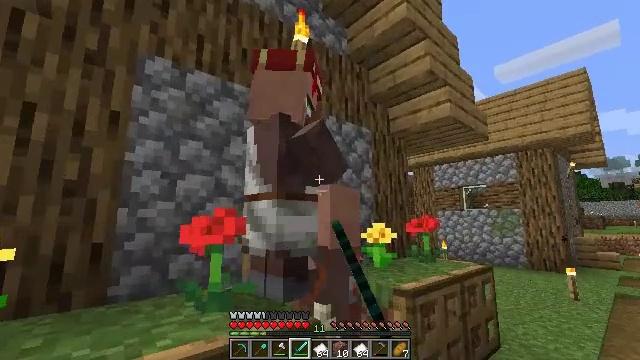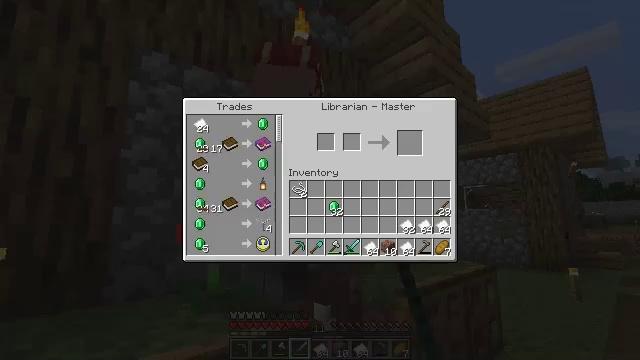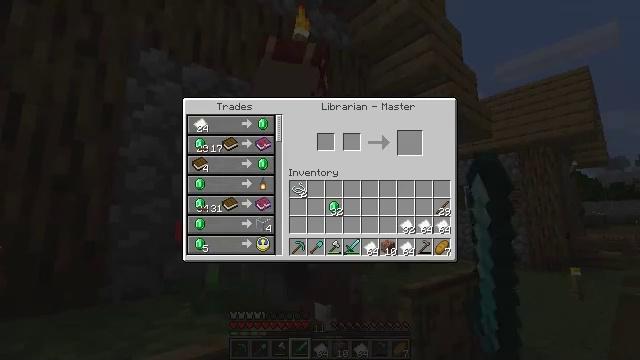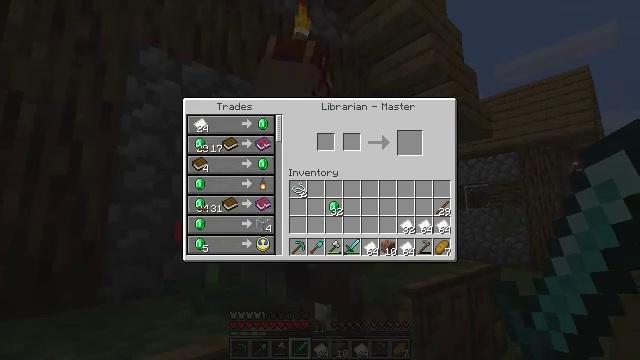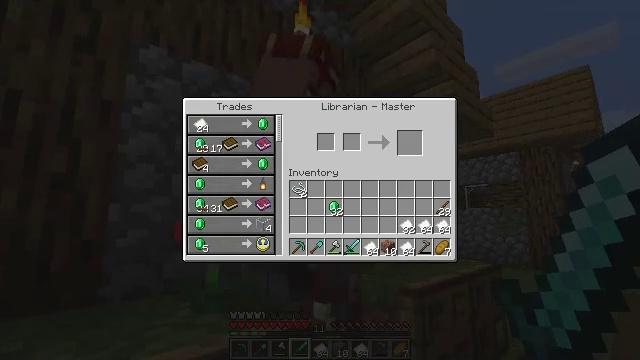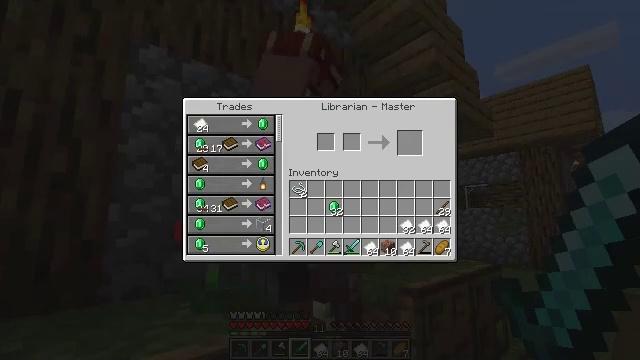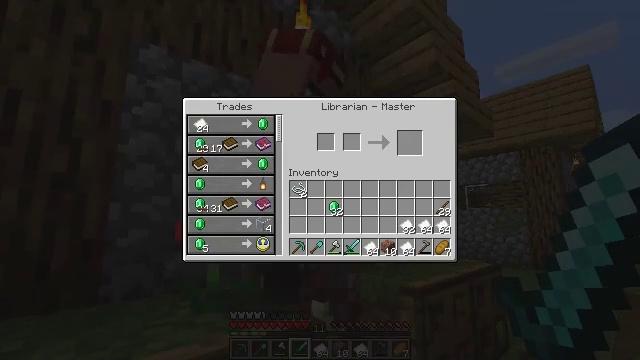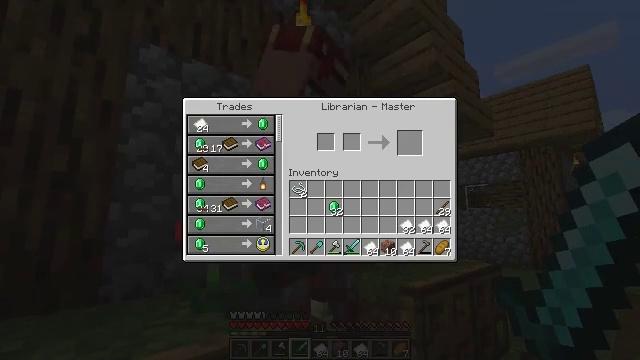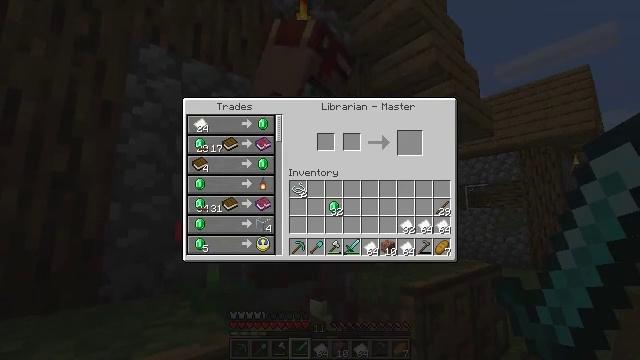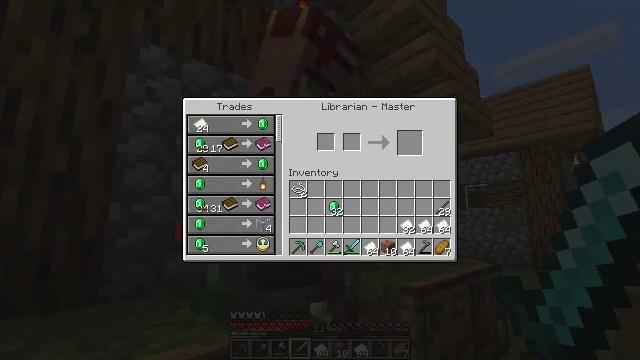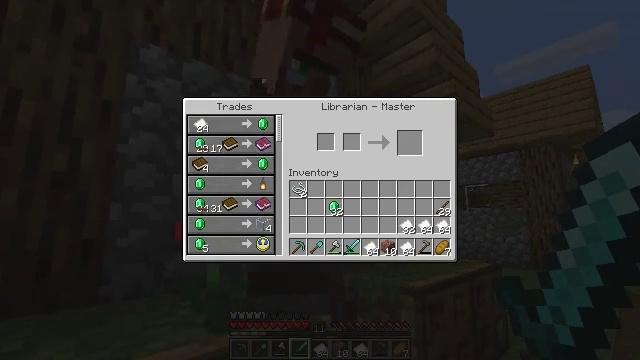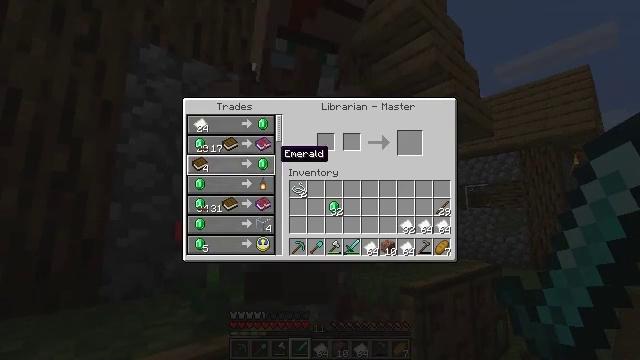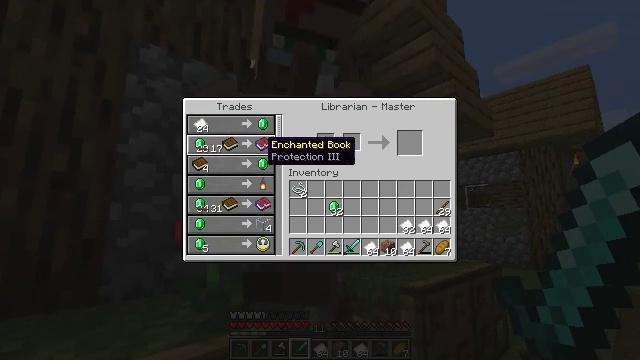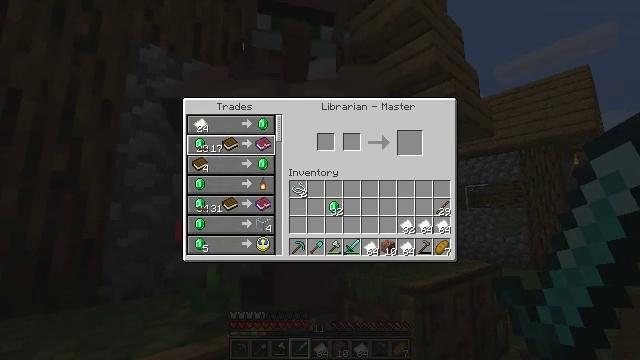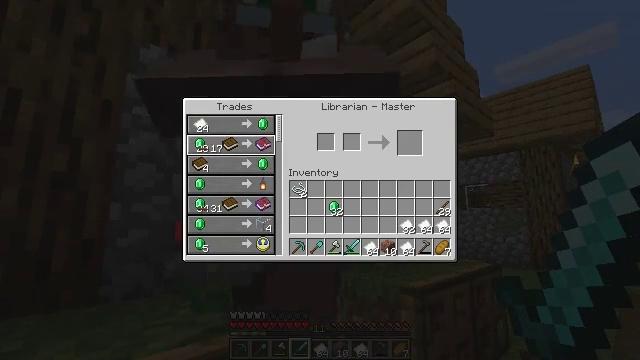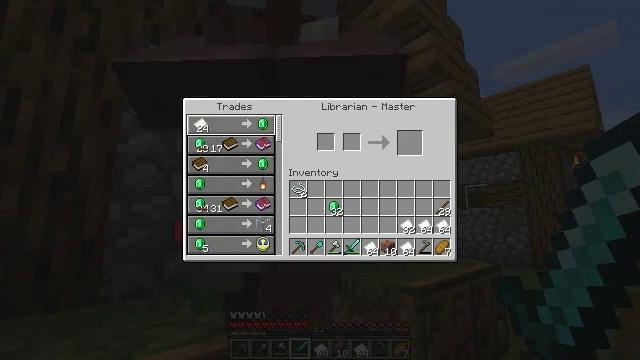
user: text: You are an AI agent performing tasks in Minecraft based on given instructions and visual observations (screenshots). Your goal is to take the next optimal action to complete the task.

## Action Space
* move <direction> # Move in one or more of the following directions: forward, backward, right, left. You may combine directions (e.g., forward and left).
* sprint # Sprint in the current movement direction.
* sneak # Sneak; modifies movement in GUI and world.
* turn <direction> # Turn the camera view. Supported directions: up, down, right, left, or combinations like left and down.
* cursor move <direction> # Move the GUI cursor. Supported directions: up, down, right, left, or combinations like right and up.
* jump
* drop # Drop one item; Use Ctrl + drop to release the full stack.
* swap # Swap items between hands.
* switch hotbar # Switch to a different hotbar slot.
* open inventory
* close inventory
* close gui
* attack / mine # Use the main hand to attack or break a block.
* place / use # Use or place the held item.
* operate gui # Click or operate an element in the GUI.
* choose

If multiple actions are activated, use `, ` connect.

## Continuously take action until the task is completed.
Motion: motion action
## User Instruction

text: Open your crafting interface to make an emerald.
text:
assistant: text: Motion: no_op
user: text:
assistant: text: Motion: no_op
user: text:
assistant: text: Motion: no_op
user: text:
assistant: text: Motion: no_op
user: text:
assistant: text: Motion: no_op
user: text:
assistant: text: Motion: no_op
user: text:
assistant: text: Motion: no_op
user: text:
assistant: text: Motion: no_op
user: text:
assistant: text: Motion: cursor move left
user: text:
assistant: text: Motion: cursor move left
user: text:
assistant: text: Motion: cursor move left and up
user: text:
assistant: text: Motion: cursor move left and up
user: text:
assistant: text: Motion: cursor move left and up
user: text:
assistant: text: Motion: cursor move left and up
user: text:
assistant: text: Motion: cursor move left and up
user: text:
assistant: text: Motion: no_op
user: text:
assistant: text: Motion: sneak
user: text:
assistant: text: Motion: sneak
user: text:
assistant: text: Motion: sneak
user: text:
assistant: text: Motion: sneak
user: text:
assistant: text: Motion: sneak, operate gui
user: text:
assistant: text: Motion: sneak, operate gui
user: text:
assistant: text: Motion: sneak, operate gui
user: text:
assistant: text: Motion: sneak, cursor move right
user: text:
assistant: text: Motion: sneak, cursor move right
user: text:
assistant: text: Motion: sneak, cursor move right
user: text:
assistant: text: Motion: sneak, cursor move right and down
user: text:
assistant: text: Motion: sneak, cursor move right
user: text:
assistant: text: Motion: sneak
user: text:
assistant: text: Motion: sneak, cursor move right